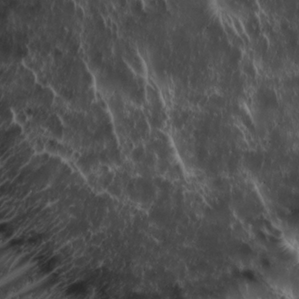
Label: non_frost